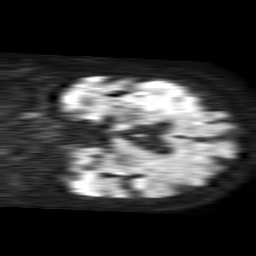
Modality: TRACE
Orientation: coronal
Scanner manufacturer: philips
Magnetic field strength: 1.5 T
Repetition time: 4.6 s
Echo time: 0.08631 s